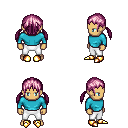
a pixel art fantasy rpg character, male body template, human, tanned skin, teal long-sleeve shirt, white pants, pink twin-tailed hairstyle, gold boots, four views (front, back, left, right), 2x2 character sprite sheet, small pixel art, hard edges, no anti-aliasing